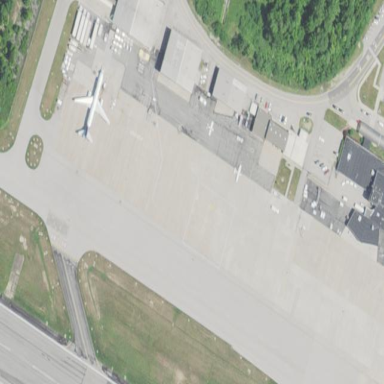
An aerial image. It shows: Apron at the airport.